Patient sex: M
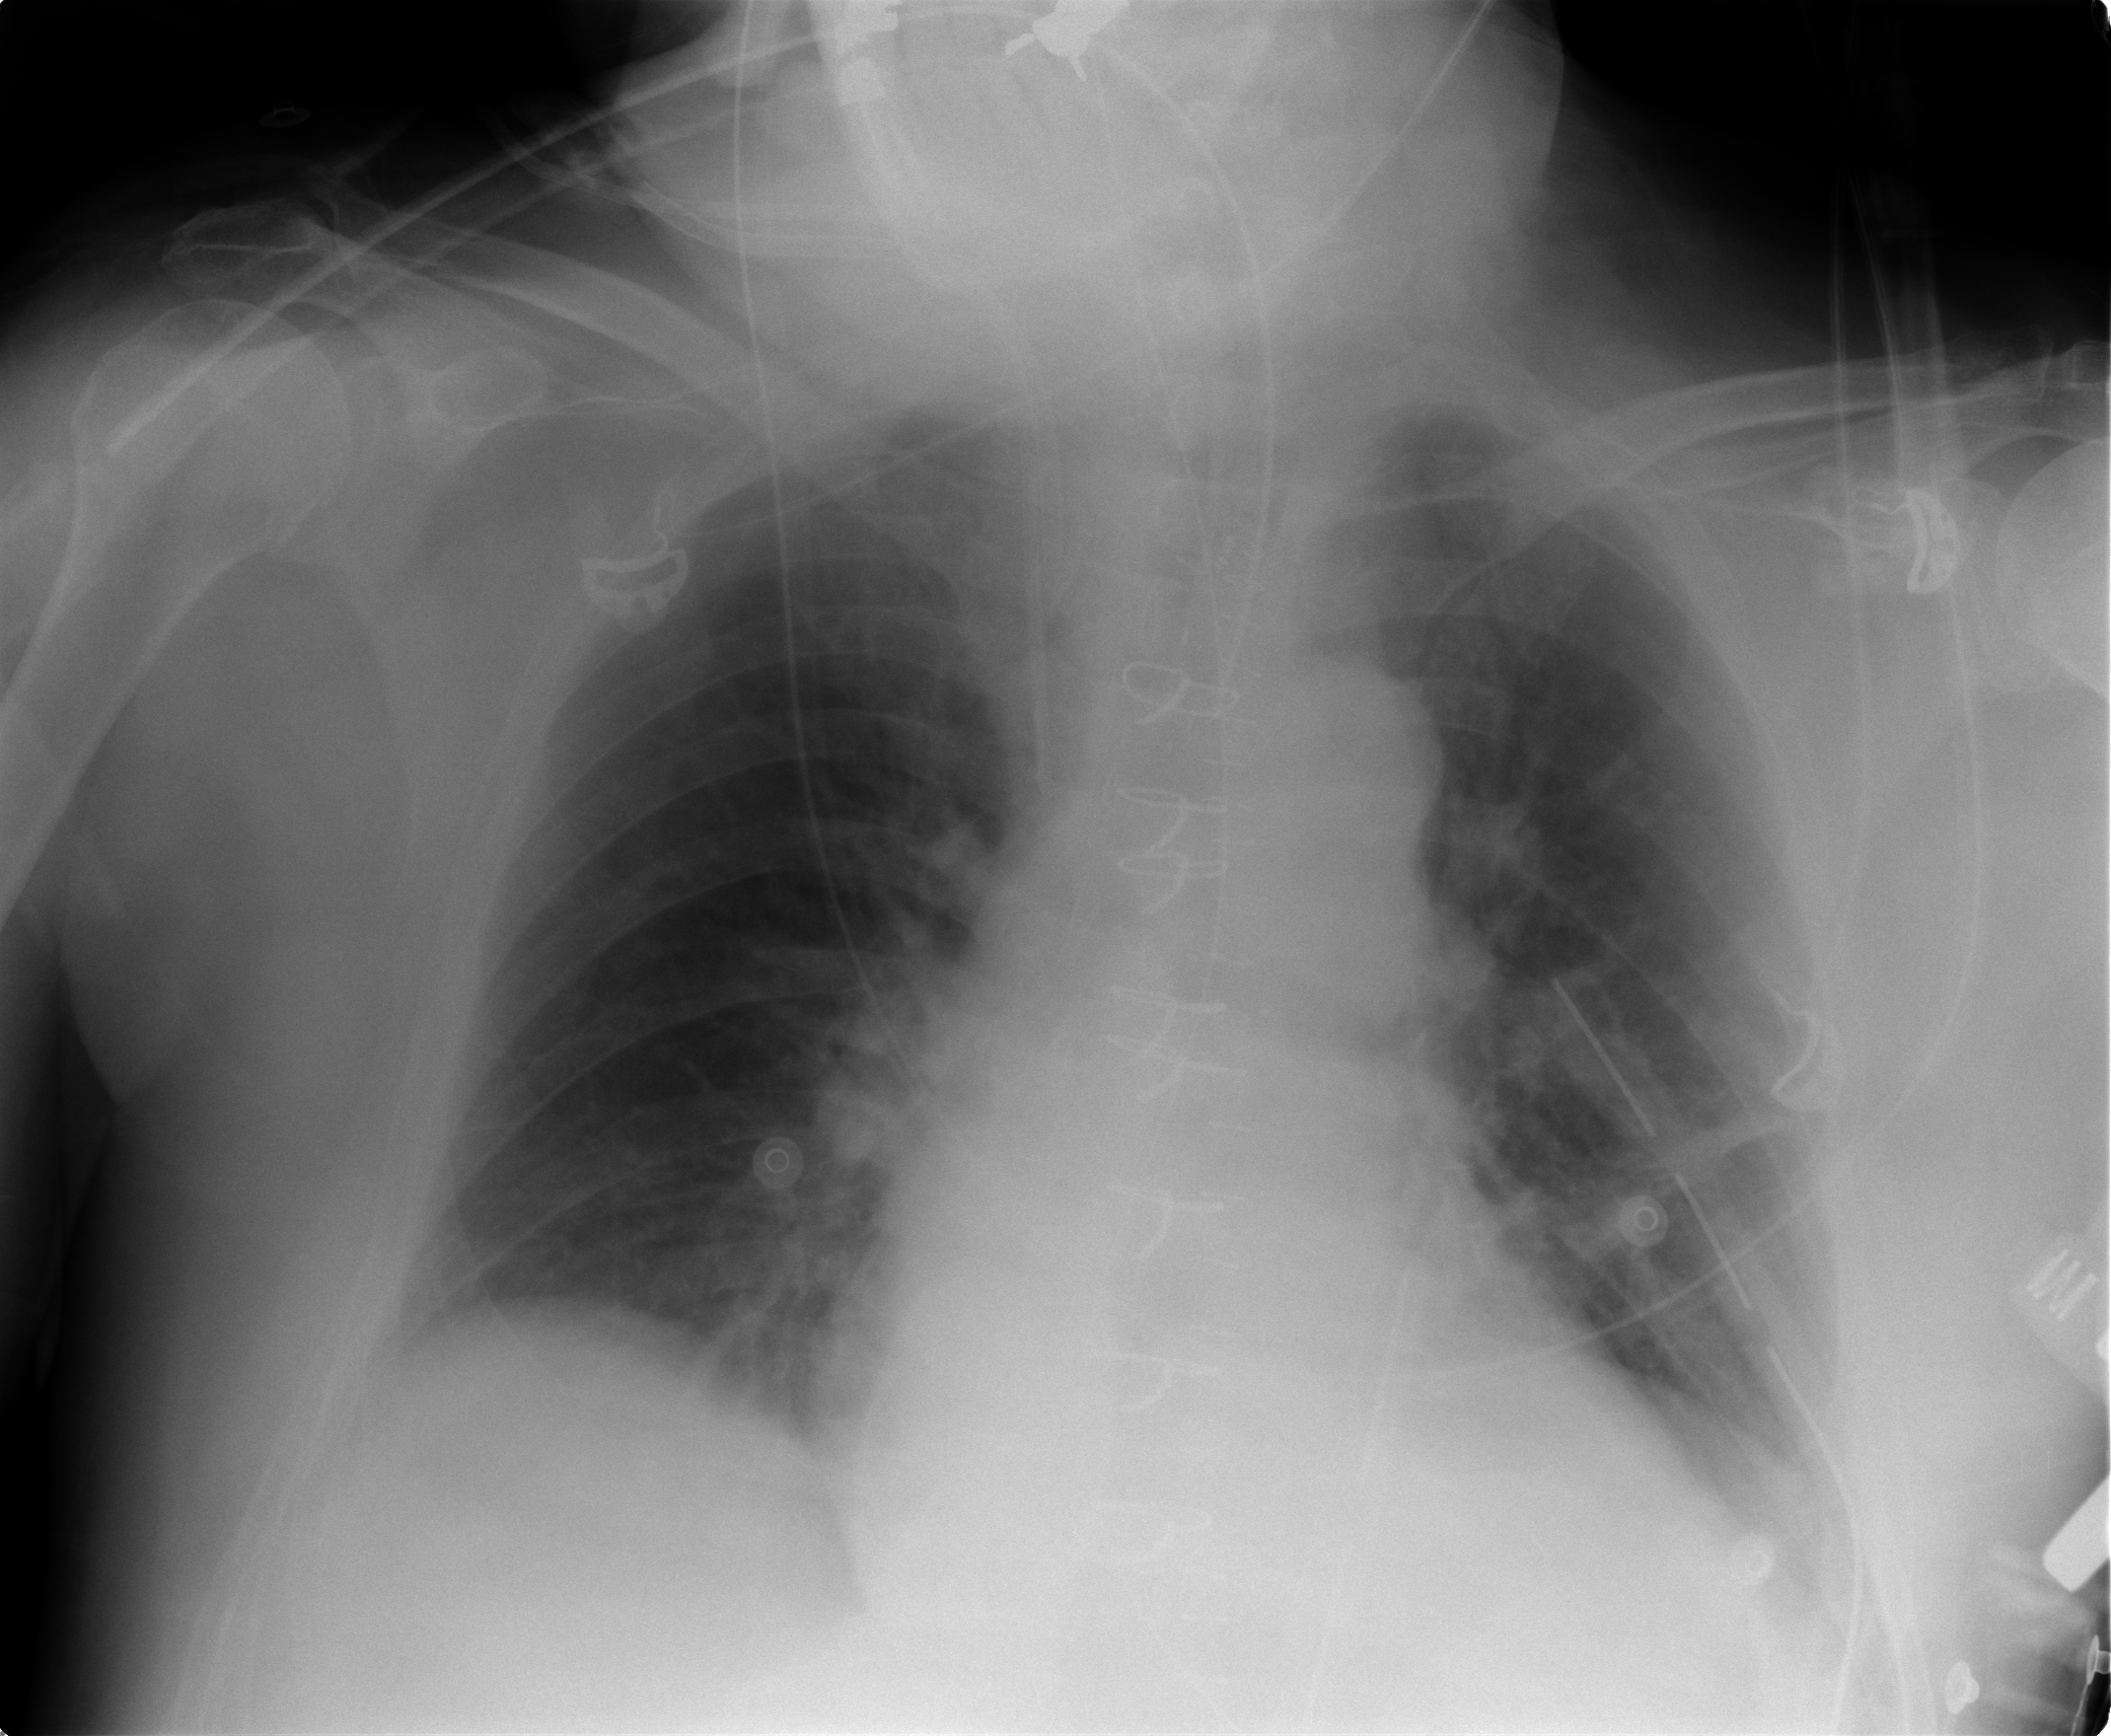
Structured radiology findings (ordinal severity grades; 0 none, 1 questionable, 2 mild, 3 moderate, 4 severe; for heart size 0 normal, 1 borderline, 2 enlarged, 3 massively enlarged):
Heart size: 2
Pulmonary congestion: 0
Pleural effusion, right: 1
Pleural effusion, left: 0
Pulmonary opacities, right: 0
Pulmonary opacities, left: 0
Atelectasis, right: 0
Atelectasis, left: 0